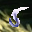
Label: 5